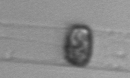
Label: Dactyliosolen_blavyanus